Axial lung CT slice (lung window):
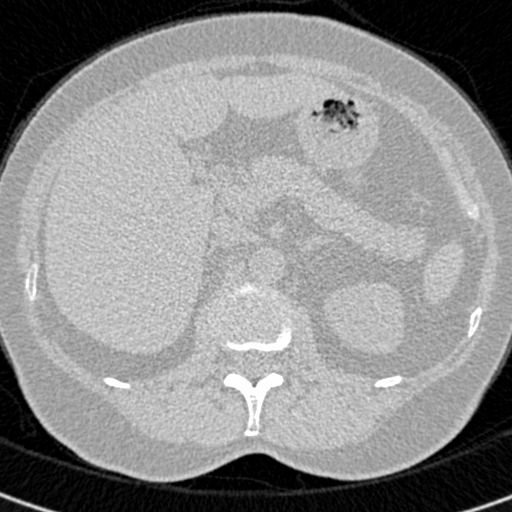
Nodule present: no